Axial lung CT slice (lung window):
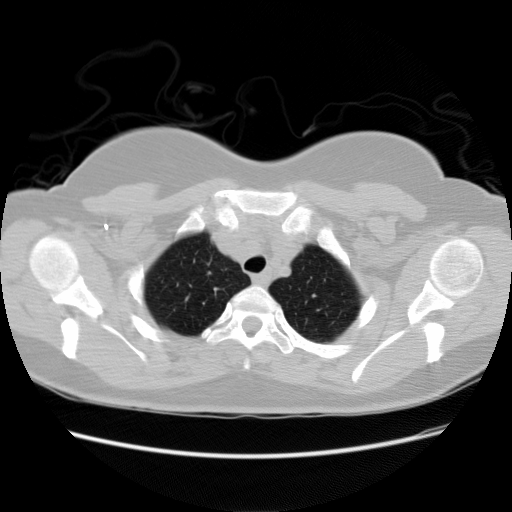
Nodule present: no